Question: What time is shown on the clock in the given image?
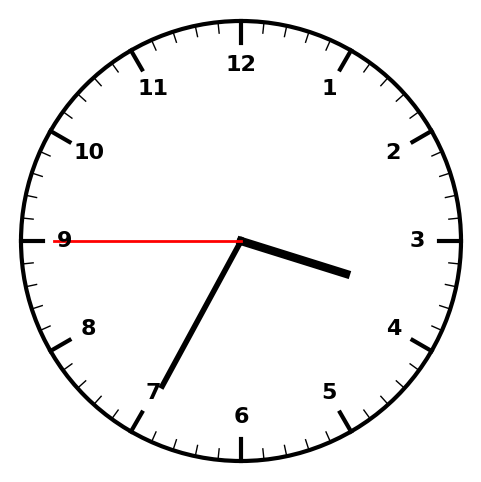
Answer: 03:34:45